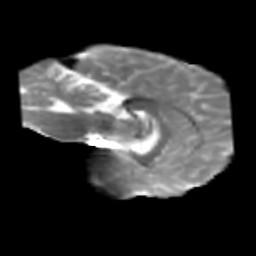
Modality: T2w
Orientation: sagittal
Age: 35
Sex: female
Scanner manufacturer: siemens
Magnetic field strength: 3 T
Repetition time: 1.8 s
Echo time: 0.07 s